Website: home-depot
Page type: delivery-shipping
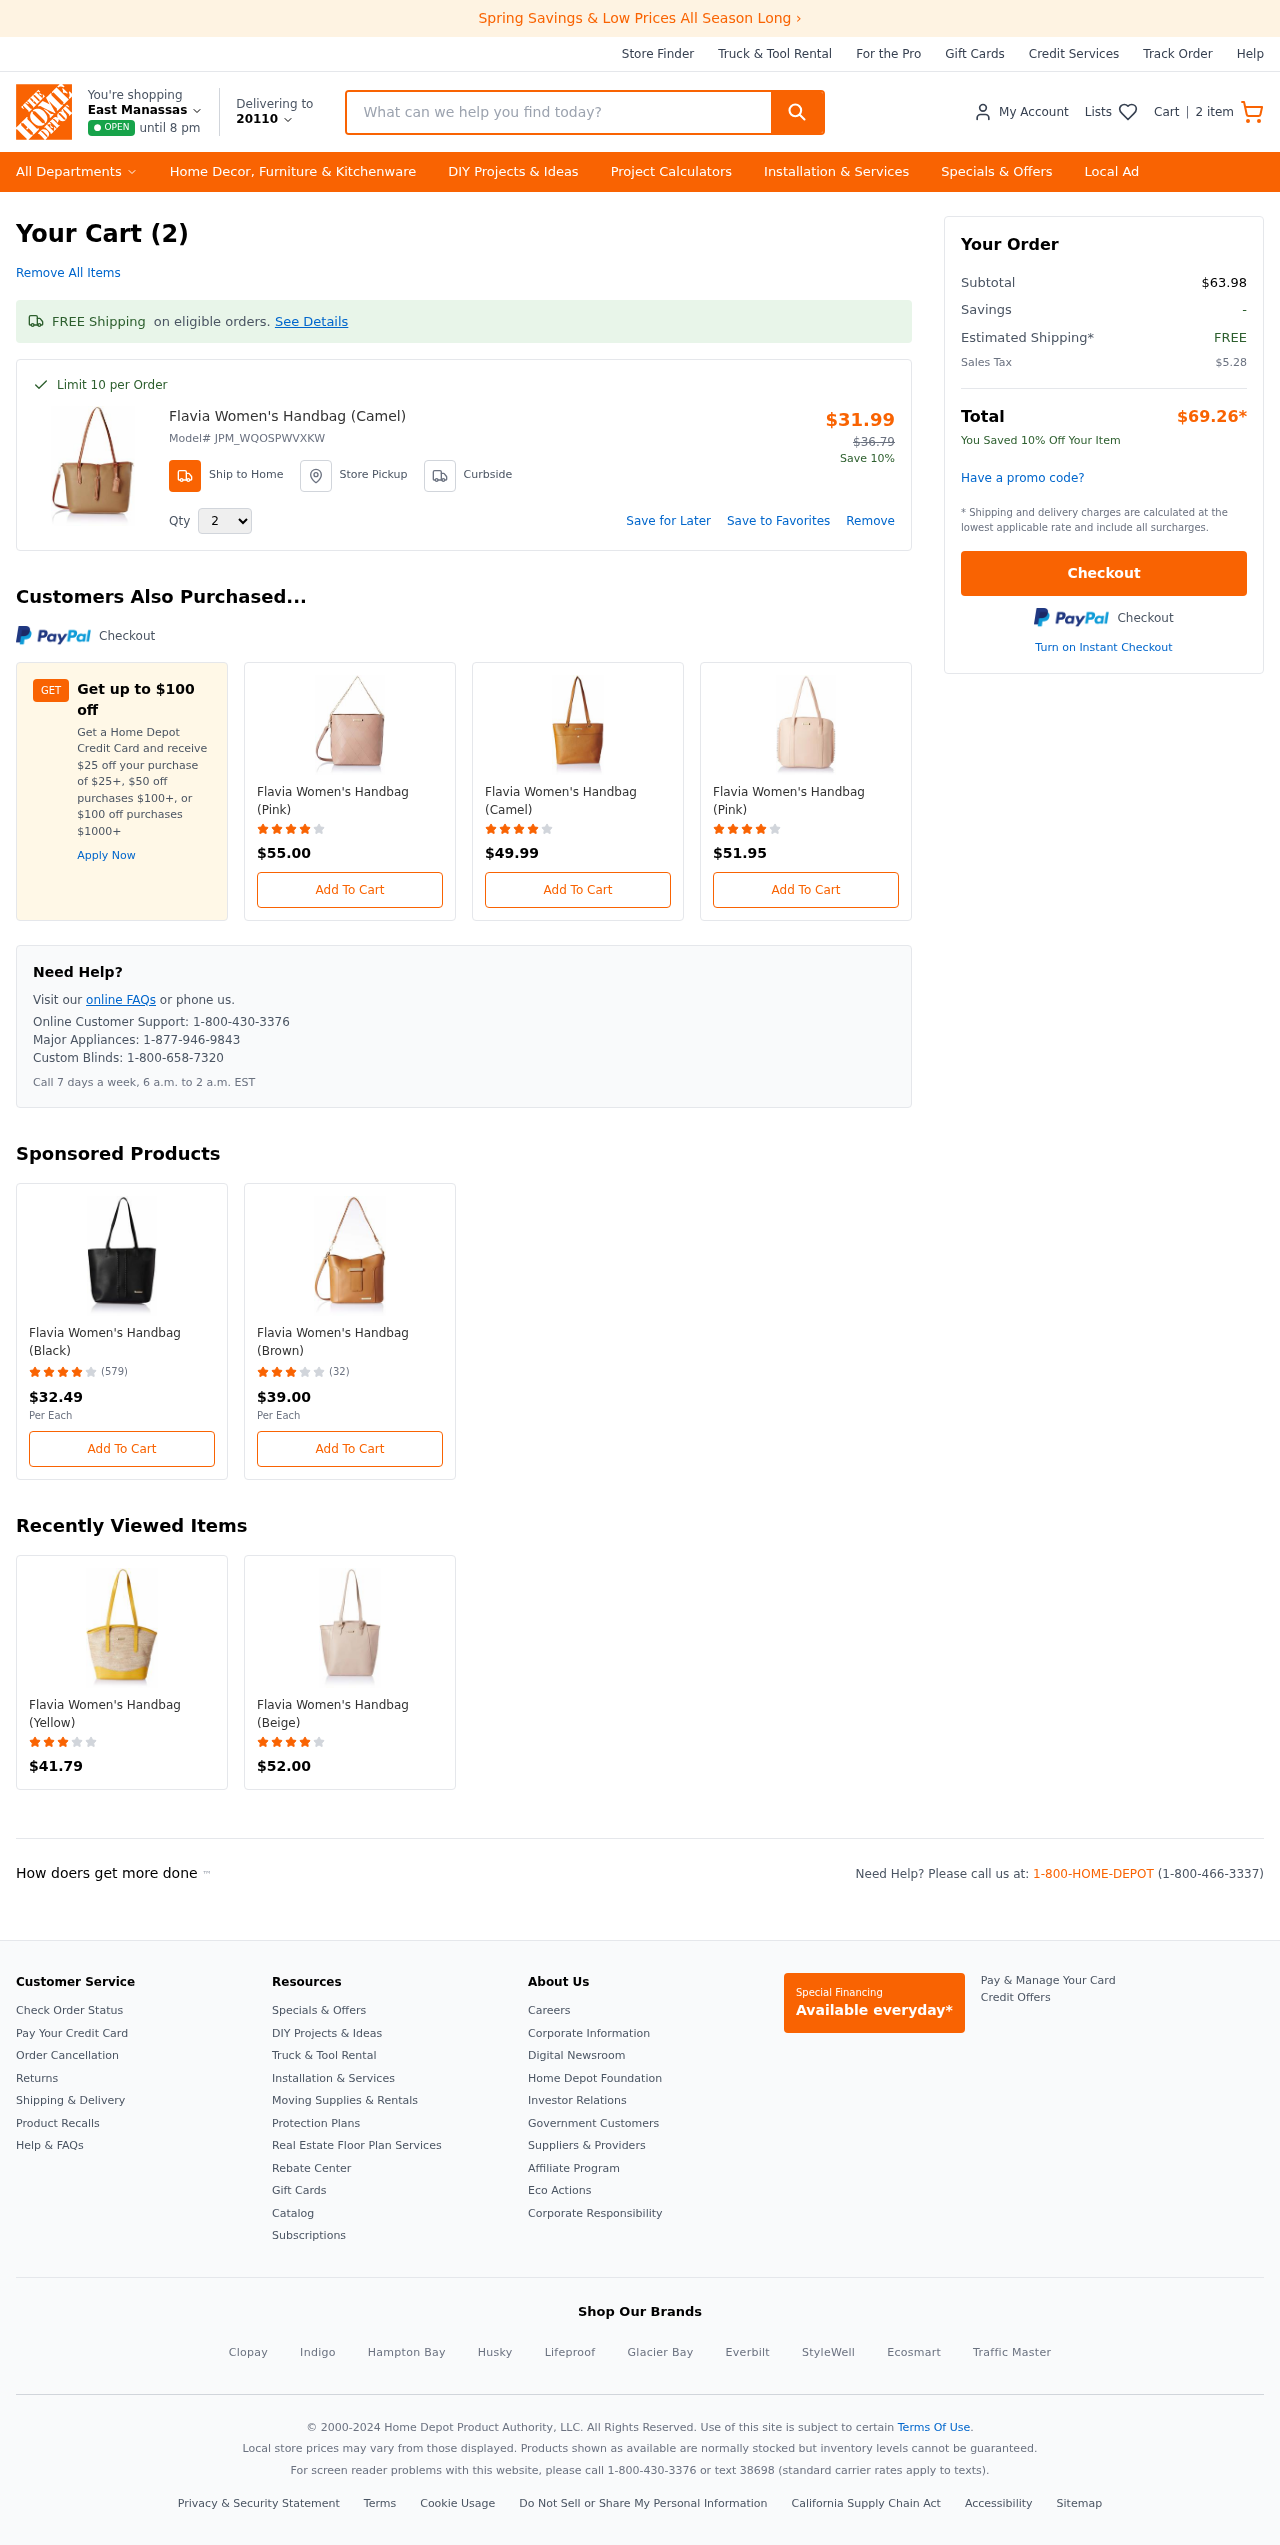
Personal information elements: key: PII_CITY_STATE
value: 20110
Product elements: key: PRODUCT1_NAME
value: Flavia Women's Handbag (Camel)
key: PRODUCT1_PRICE
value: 31.99
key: PRODUCT1_QUANTITY
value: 2
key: PRODUCT2_NAME
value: Flavia Women's Handbag (Pink)
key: PRODUCT2_PRICE
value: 55
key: PRODUCT2_RATING
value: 4.5
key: PRODUCT3_NAME
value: Flavia Women's Handbag (Camel)
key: PRODUCT3_PRICE
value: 49.99
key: PRODUCT3_RATING
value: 4.4
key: PRODUCT4_NAME
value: Flavia Women's Handbag (Pink)
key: PRODUCT4_PRICE
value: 51.95
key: PRODUCT4_RATING
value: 4.4
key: PRODUCT5_NAME
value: Flavia Women's Handbag (Black)
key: PRODUCT5_NUM_RATINGS
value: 579
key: PRODUCT5_PRICE
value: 32.49
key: PRODUCT5_RATING
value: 4.5
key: PRODUCT6_NAME
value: Flavia Women's Handbag (Brown)
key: PRODUCT6_NUM_RATINGS
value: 32
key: PRODUCT6_PRICE
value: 39
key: PRODUCT6_RATING
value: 3.5
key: PRODUCT7_NAME
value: Flavia Women's Handbag (Yellow)
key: PRODUCT7_PRICE
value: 41.79
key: PRODUCT7_RATING
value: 3.1
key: PRODUCT8_NAME
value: Flavia Women's Handbag (Beige)
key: PRODUCT8_PRICE
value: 52
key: PRODUCT8_RATING
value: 4.4
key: PRODUCT1_MODEL_ID
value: JPM_WQOSPWVXKW
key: PRODUCT1_ORIGINAL_PRICE
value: $36.79
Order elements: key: ORDER_NUM_ITEMS
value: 2
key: ORDER_NUM_ITEMS
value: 2 item
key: ORDER_SUBTOTAL
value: $63.98
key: ORDER_TAX
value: $5.28
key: ORDER_TOTAL
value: $69.26
Search elements: key: HEADER_SEARCH
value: What can we help you find today?